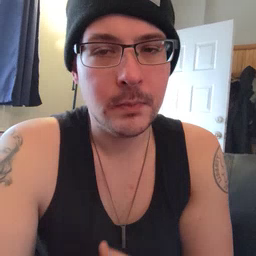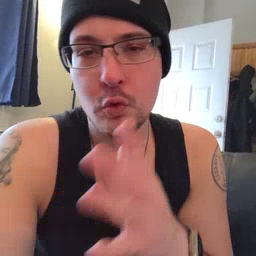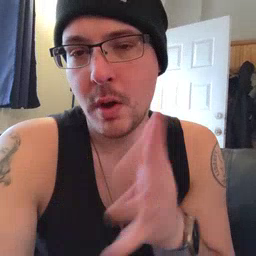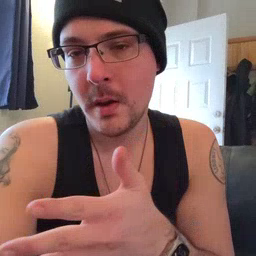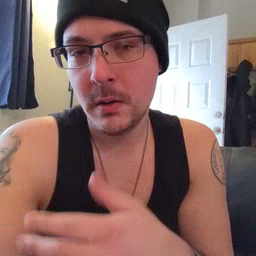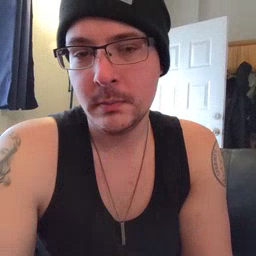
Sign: grandma